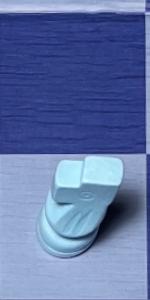
Label: Knight_White